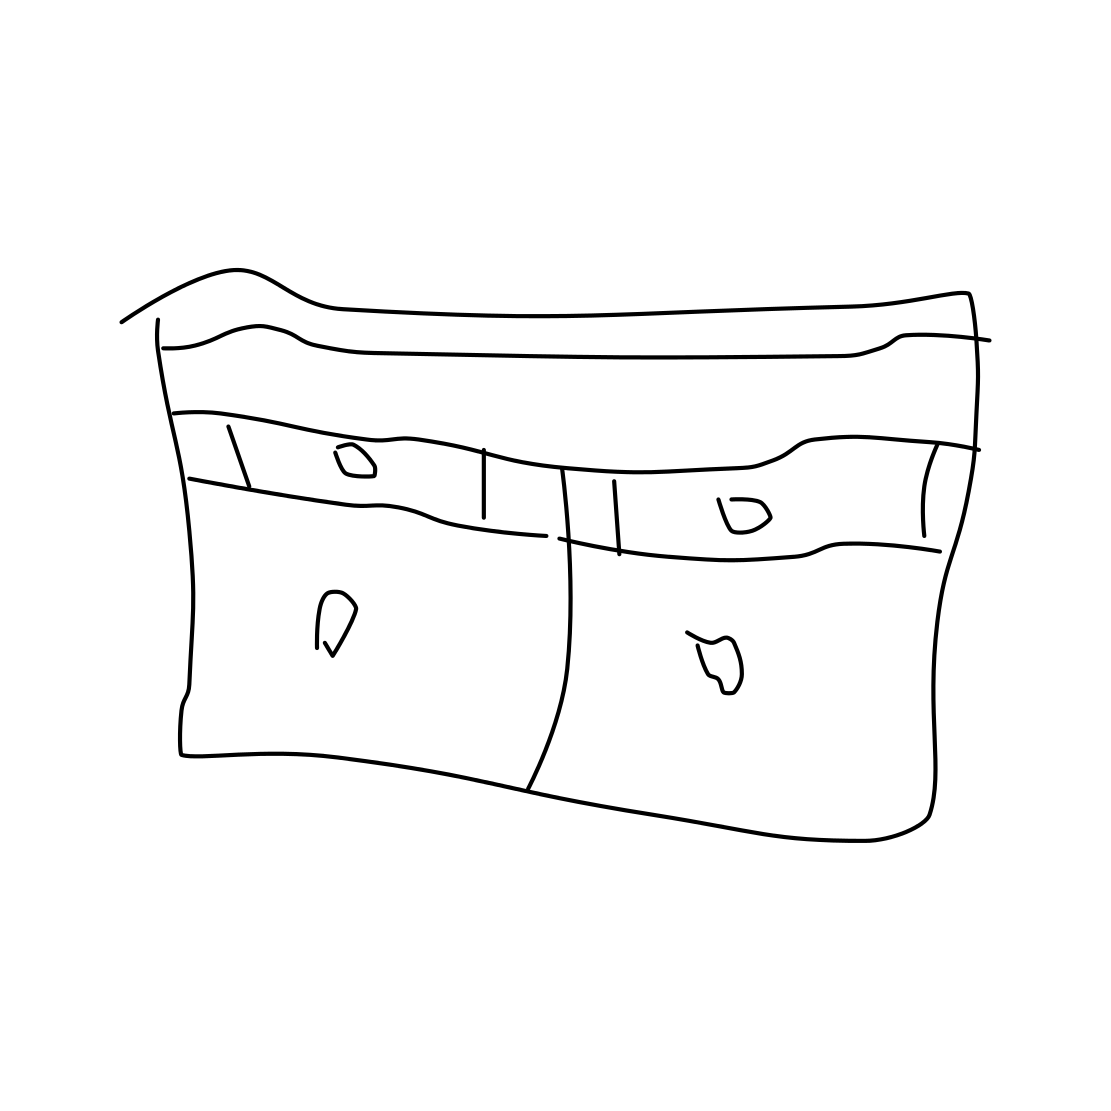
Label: cabinet